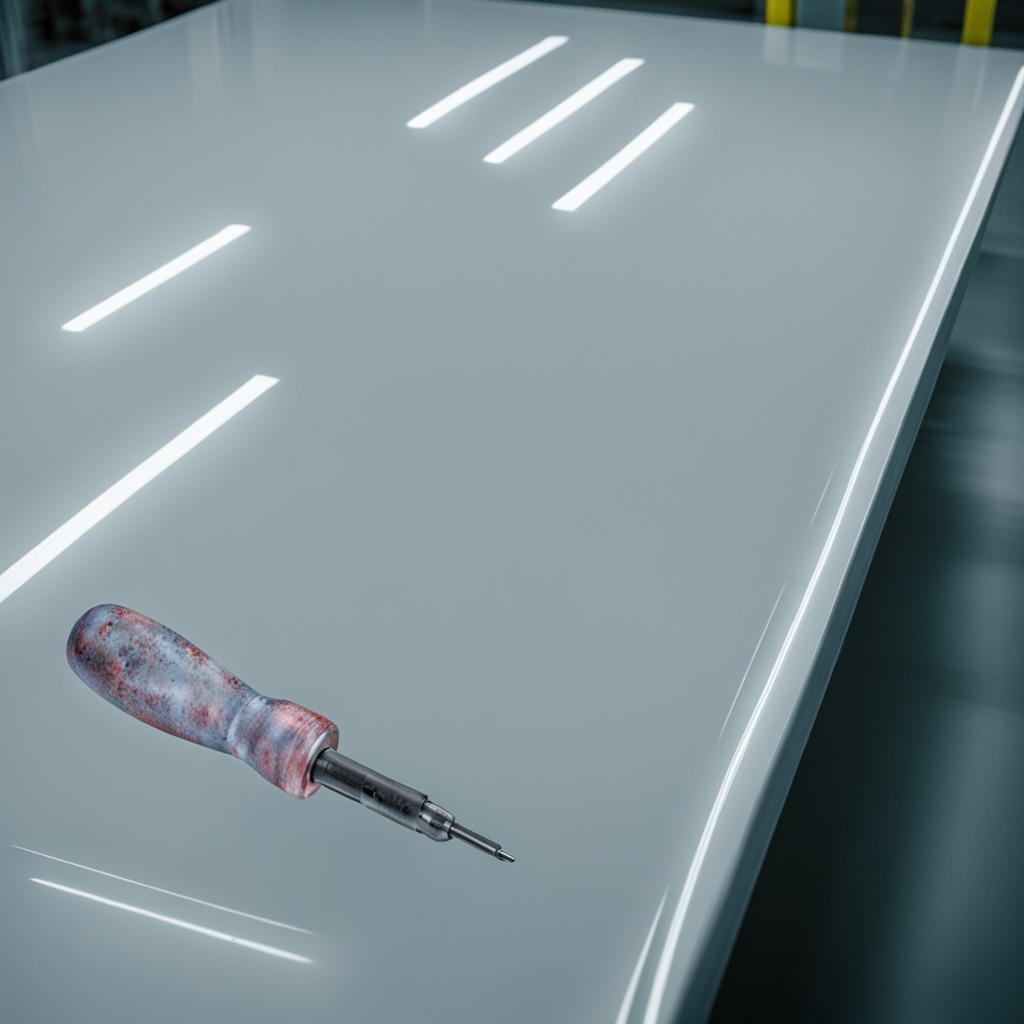
A screwdriver lies on a high-gloss table in a ship maintenance bay industrial lighting.